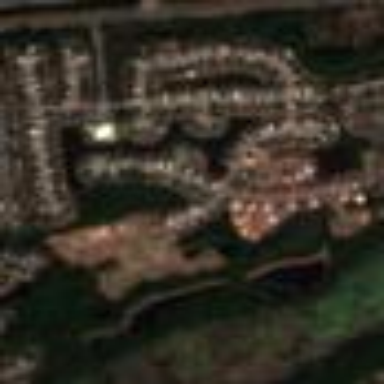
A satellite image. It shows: Residential area.